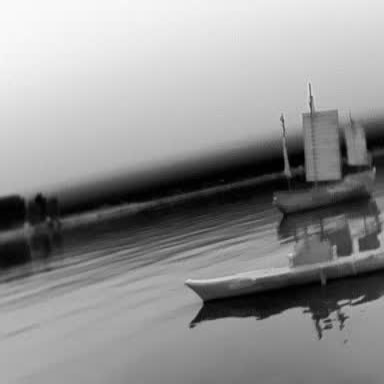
There are two objects shown in the infrared image, including a sailboat, and a warship.